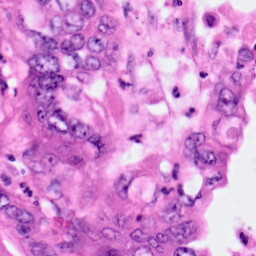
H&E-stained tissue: Pancreatic